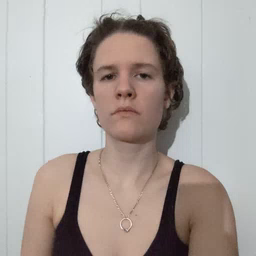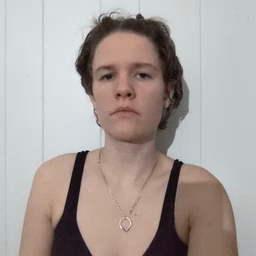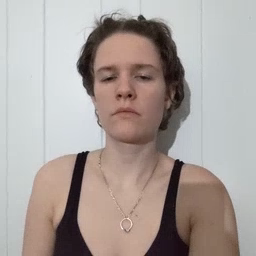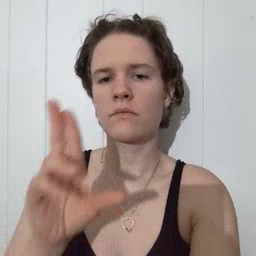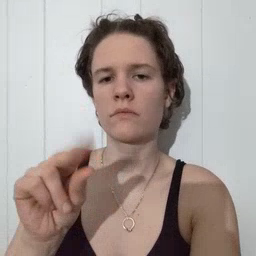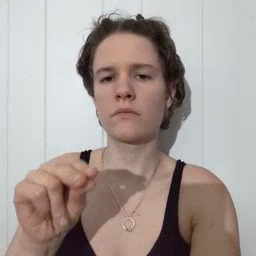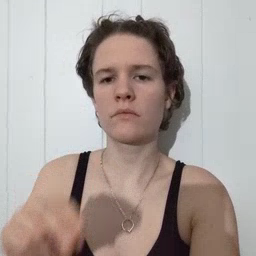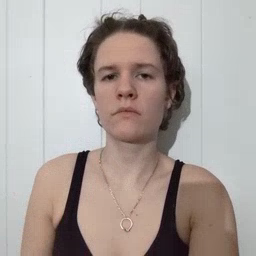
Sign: no